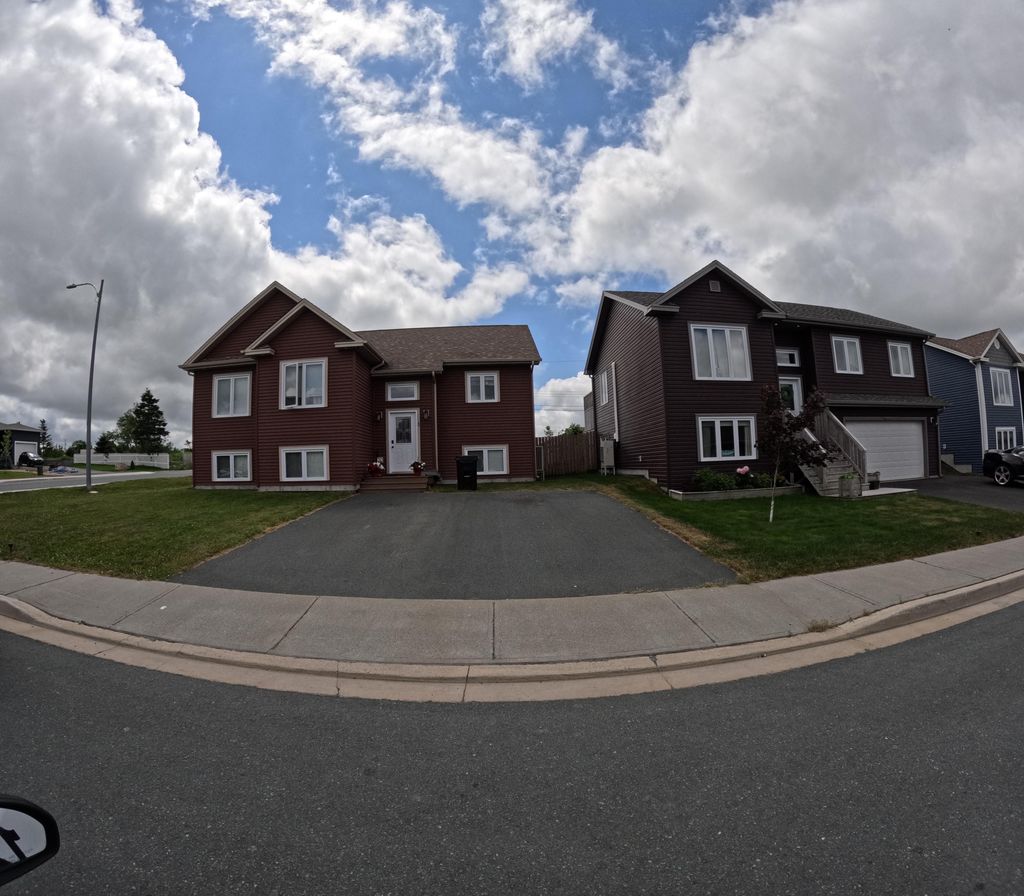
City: st_johns